Group 1:
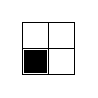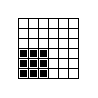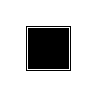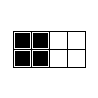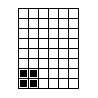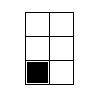
Group 2:
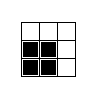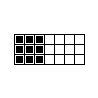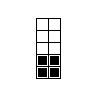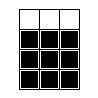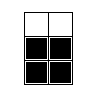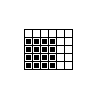
Rule separating the two groups: Filled subsection divides the grid vs. not so
Concepts: division, tiling
Author: Jago Collins